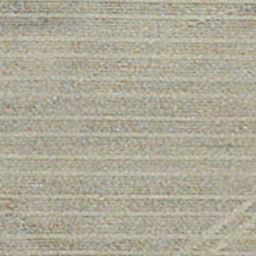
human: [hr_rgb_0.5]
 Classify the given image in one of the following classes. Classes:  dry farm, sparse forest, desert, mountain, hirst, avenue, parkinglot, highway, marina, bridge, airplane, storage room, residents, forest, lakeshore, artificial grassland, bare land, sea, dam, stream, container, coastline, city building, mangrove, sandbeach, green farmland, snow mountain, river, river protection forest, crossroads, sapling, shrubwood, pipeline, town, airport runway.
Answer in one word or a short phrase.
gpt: dry farm